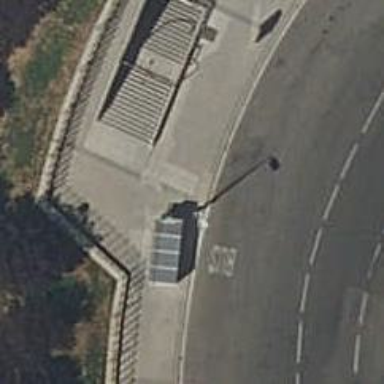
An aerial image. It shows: Bus stop with shelter. It is platform for public transport.